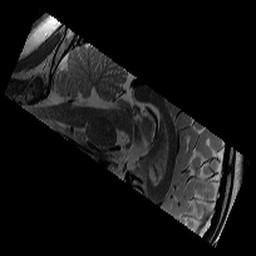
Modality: T2w
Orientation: sagittal
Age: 11
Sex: male
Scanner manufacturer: siemens
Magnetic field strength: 3 T
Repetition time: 9.23 s
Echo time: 0.067 s